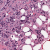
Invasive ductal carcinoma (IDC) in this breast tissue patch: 1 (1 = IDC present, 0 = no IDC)